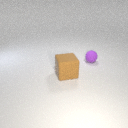
large brown rubber cube in front of small purple rubber sphere